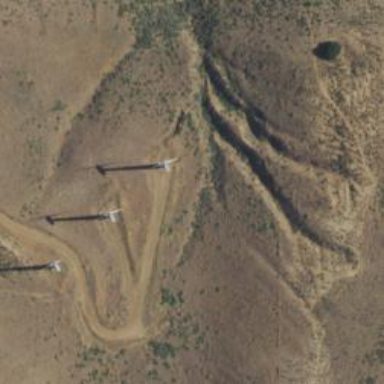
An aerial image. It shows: Wind-powered generator.